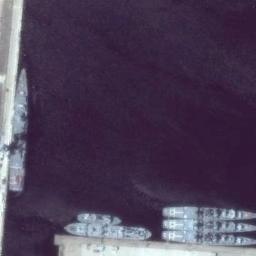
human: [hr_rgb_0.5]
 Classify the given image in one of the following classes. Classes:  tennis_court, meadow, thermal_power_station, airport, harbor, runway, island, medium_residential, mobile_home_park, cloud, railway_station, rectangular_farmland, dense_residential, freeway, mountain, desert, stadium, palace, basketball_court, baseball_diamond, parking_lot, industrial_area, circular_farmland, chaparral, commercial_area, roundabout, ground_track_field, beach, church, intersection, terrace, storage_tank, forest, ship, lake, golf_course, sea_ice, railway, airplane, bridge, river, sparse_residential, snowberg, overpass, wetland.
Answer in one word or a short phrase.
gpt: ship